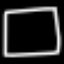
Label: square